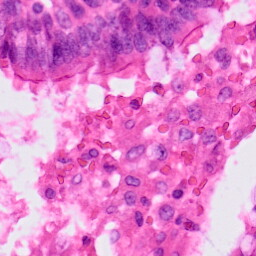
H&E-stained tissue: Lung